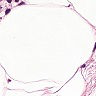
Metastatic tissue present: no